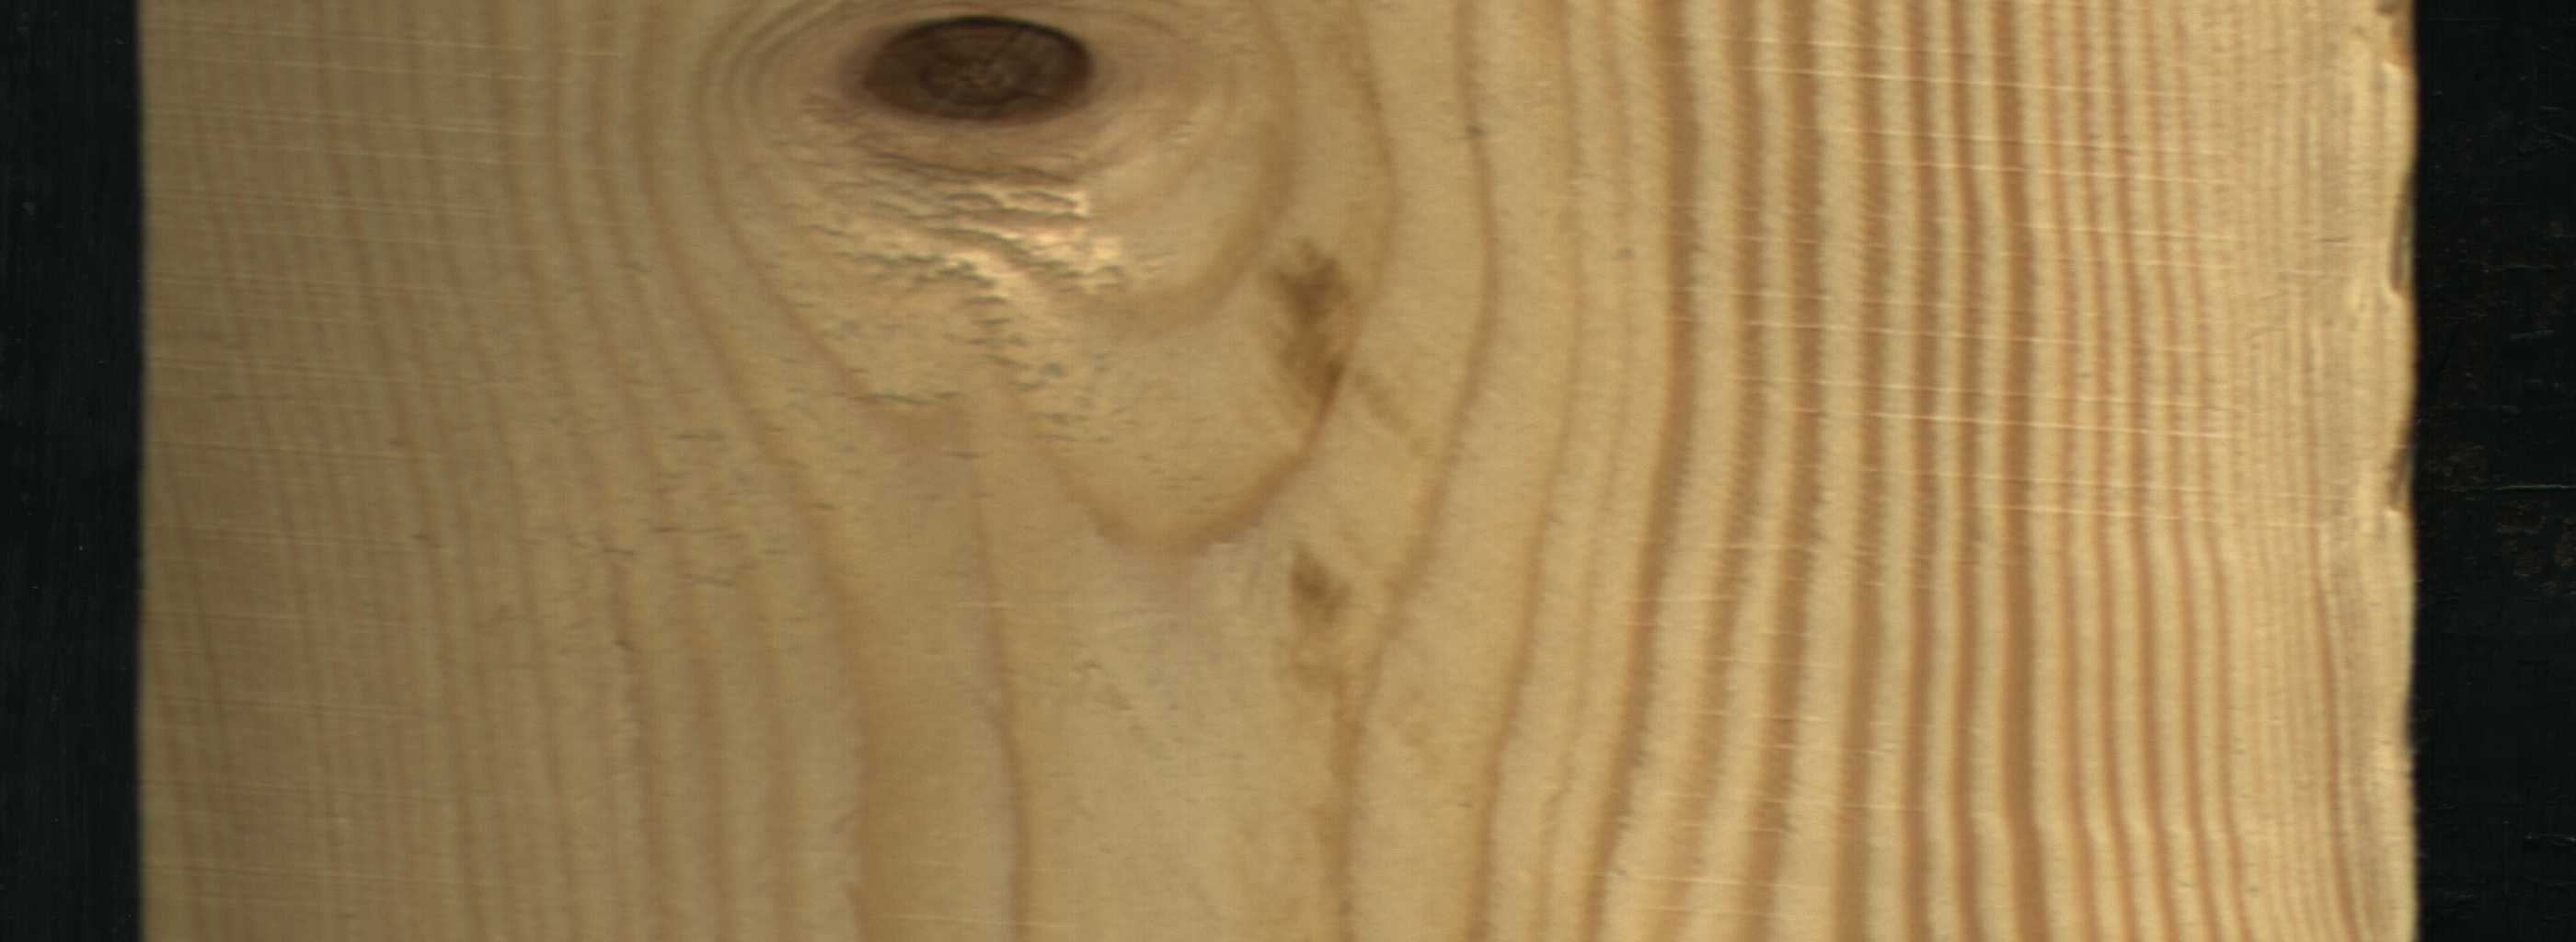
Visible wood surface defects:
Dead_Knot